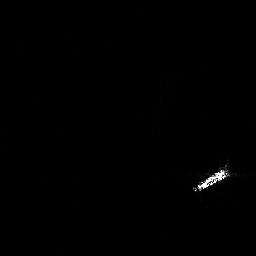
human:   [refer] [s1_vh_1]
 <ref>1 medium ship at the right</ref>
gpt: <box>[[74, 61, 91, 75, 0]]</box>